Aerial crown-view tile of a tropical tree (Barro Colorado Island, Panama), acquired 20250317:
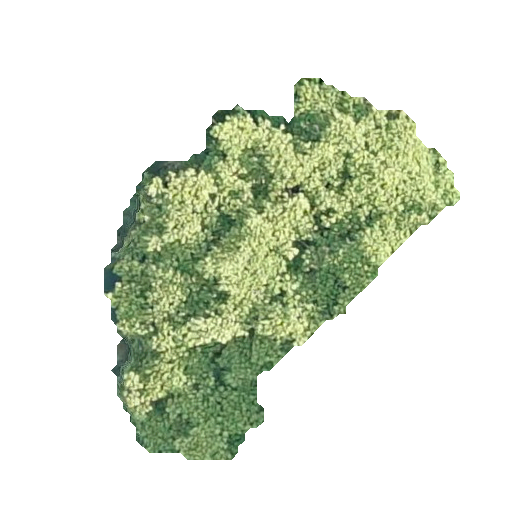
Species: Sterculia apetala
GBIF accepted scientific name: Sterculia apetala
Crown area: 114.035 m²